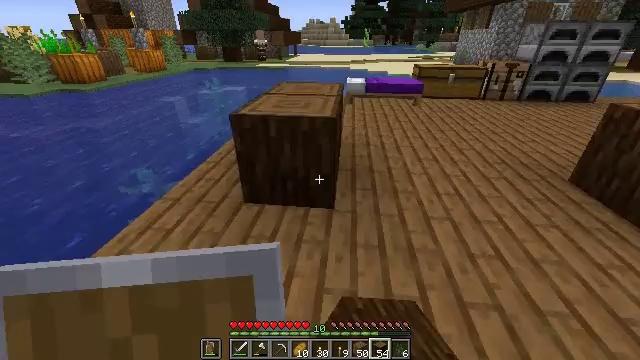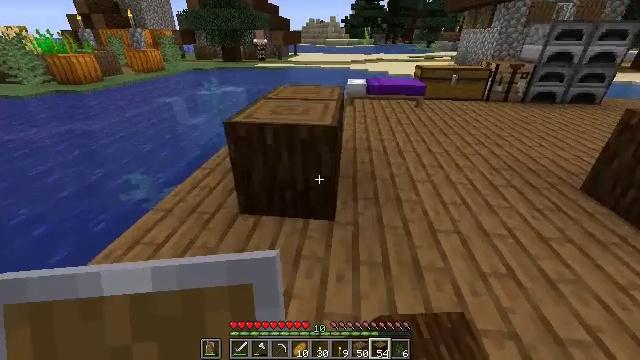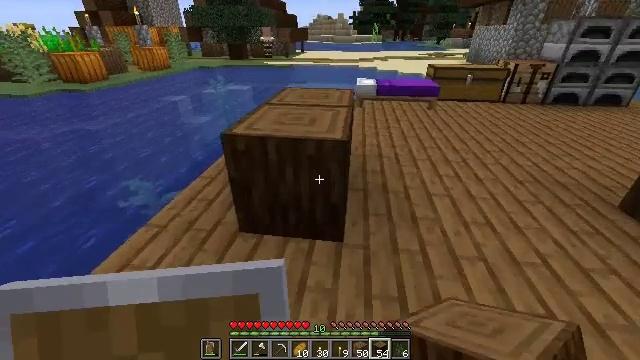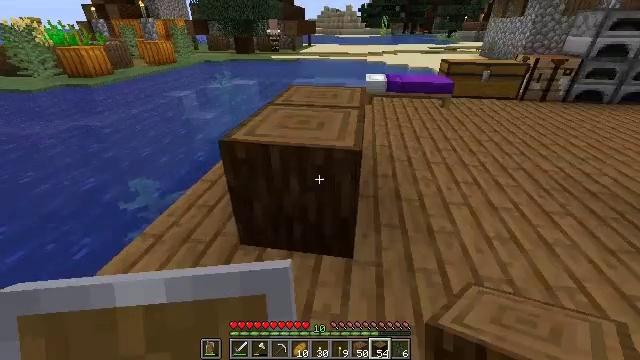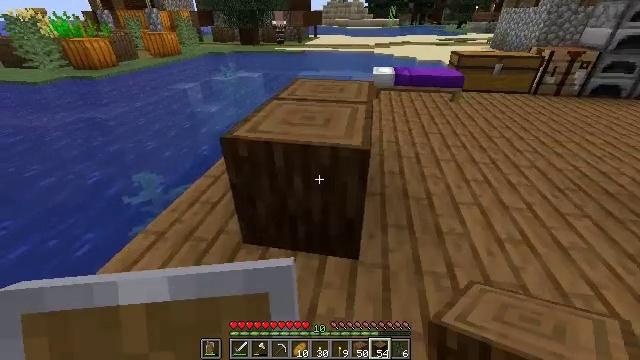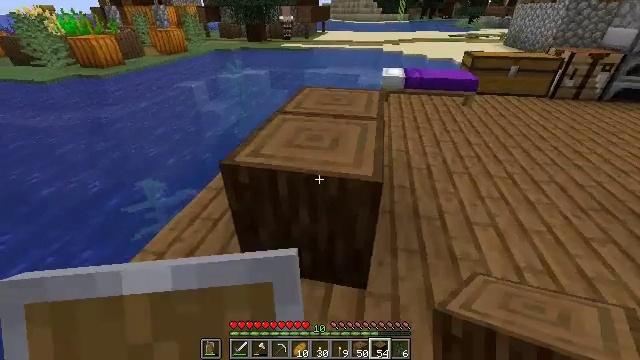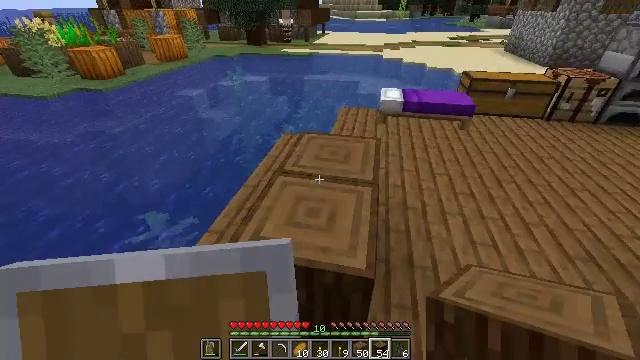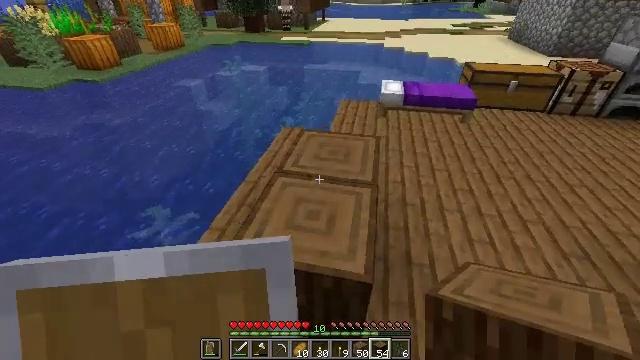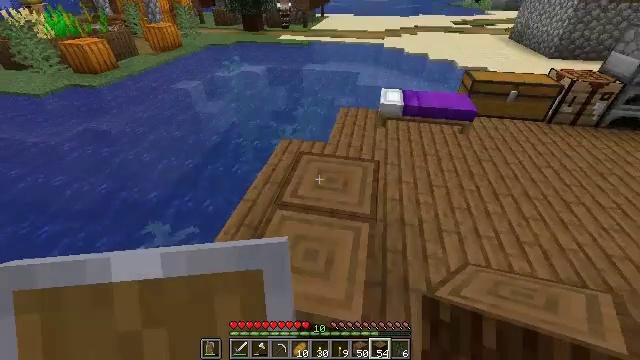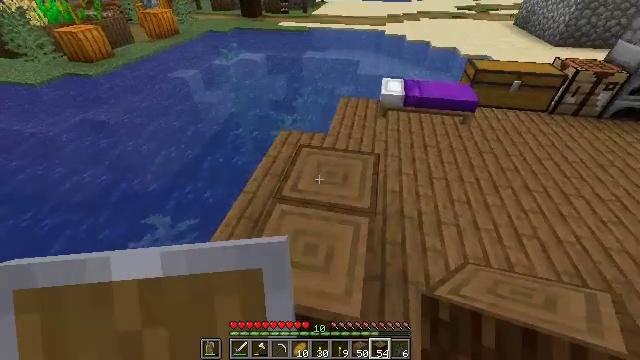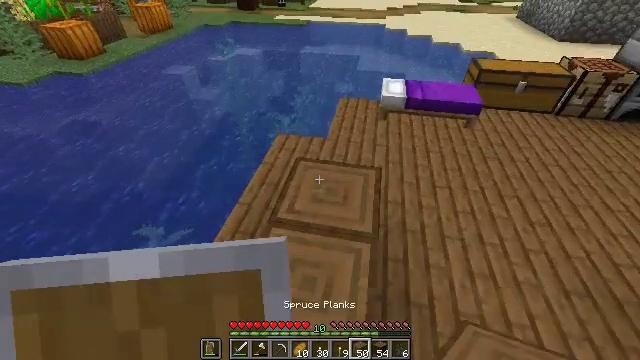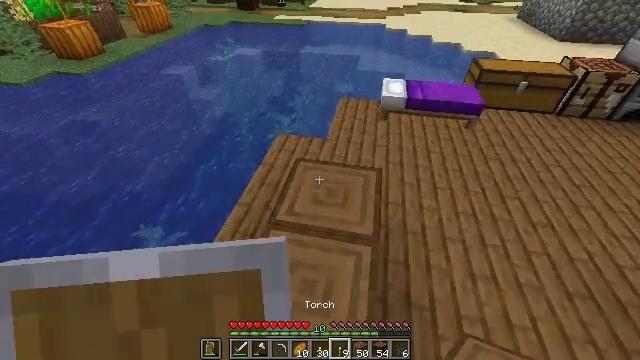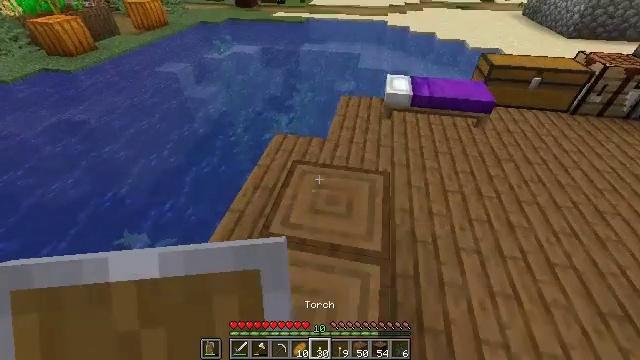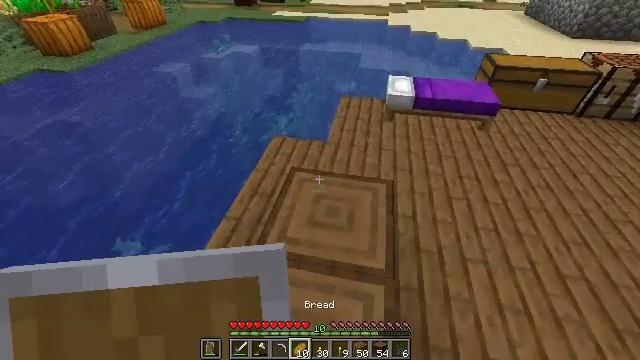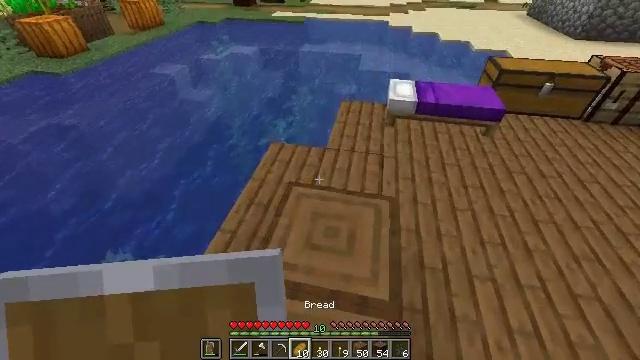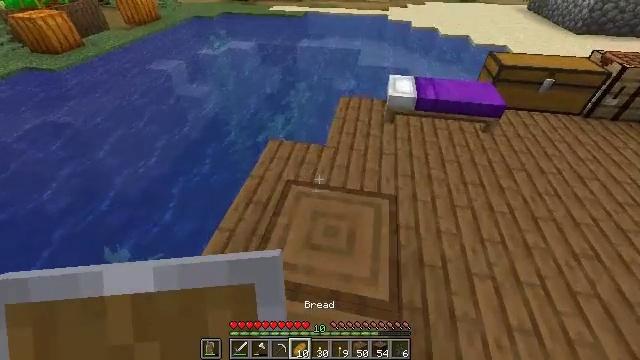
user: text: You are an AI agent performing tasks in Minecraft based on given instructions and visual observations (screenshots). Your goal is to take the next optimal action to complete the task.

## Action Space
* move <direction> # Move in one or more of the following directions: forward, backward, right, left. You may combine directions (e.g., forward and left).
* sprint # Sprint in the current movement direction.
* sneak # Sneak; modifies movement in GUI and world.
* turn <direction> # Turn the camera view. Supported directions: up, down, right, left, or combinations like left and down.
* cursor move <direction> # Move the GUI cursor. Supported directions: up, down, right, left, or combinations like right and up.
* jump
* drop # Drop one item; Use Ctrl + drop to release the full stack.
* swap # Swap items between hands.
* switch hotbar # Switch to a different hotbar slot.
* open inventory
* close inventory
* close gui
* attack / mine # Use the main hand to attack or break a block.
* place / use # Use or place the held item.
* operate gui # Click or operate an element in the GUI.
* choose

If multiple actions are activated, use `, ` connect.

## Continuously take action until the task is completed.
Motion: motion action
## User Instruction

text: Break the spruce log from the tree.
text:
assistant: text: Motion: move forward
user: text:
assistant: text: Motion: move forward, turn left
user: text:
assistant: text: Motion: move forward, turn left and down
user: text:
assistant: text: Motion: move forward, turn left and down
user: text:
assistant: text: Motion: move forward, turn left and down, jump
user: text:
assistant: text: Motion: move forward, turn down, jump
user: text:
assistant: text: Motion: move forward, turn down, jump
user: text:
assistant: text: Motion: move forward, turn down, jump
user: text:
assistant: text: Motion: move forward, turn down
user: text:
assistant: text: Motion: move forward, turn down
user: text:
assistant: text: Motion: move forward
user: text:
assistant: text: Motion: move forward
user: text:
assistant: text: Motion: move forward
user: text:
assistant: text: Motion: no_op
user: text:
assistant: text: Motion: no_op
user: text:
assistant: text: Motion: turn right and down
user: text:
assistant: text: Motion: turn right and down
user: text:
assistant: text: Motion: turn down
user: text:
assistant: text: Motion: turn down
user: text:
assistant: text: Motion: turn down
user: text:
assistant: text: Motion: no_op
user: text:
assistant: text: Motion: no_op
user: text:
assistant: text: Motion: no_op
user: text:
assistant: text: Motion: turn down
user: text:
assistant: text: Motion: turn right and down
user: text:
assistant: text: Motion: no_op
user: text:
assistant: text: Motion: no_op
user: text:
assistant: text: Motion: no_op
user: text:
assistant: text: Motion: no_op
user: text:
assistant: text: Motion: no_op